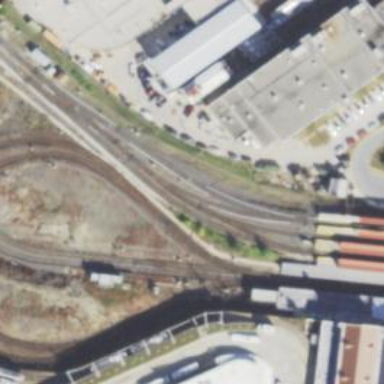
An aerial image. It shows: Light rail railway line with electrified rails.